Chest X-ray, AP view. Patient: 38 years old, sex M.
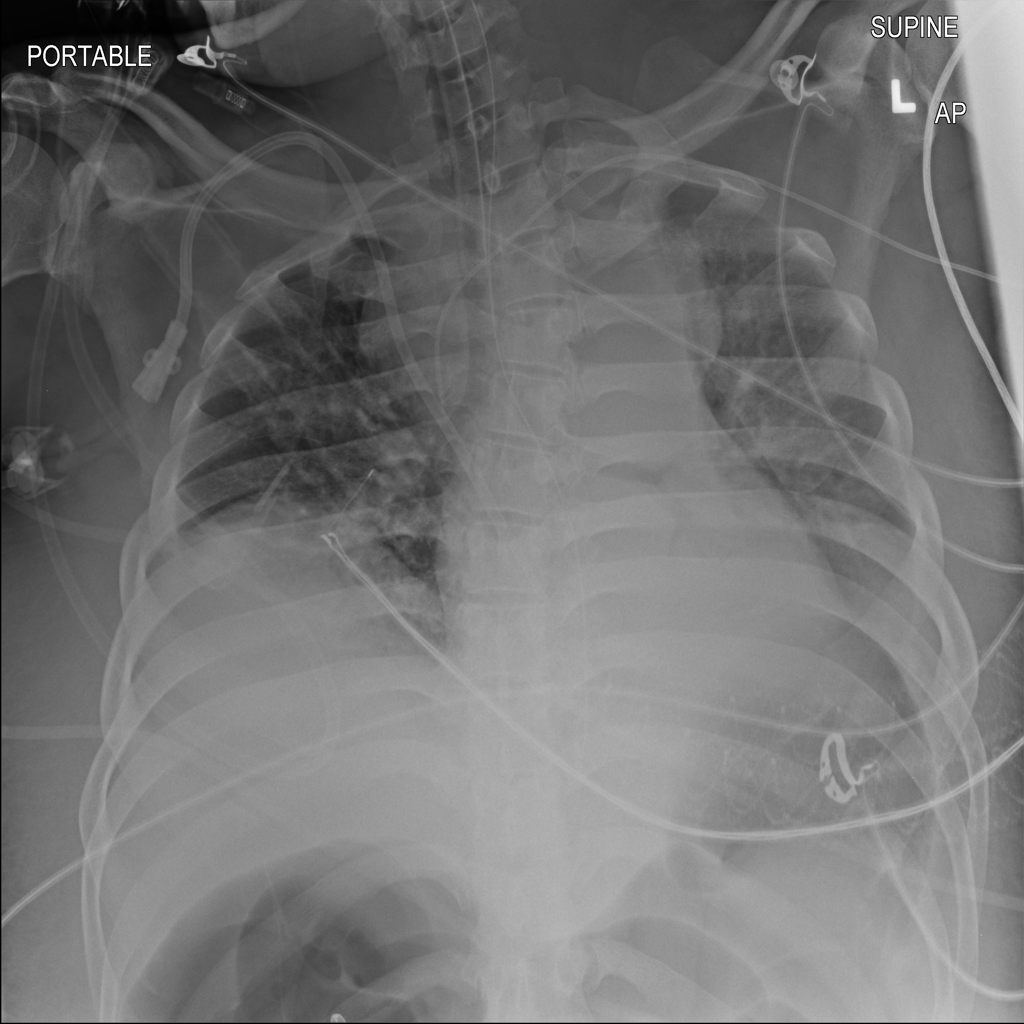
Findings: Consolidation, Mass